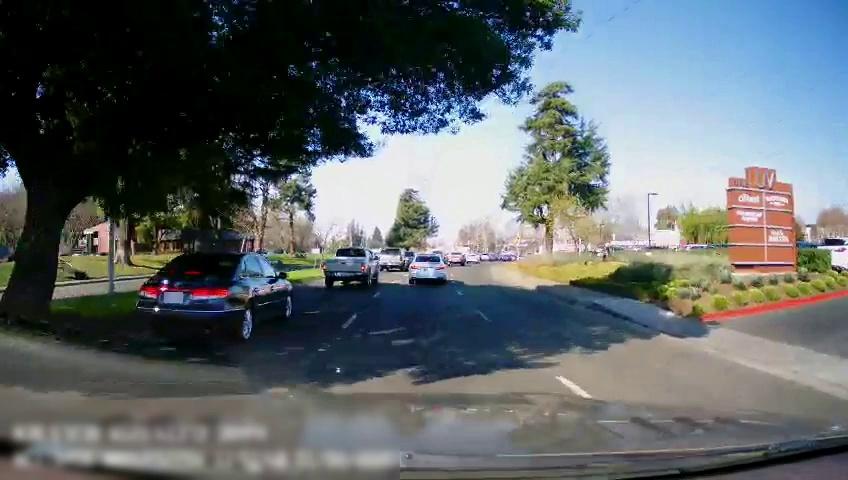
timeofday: Day
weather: Sunny
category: Drivable Space
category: Drivable Space
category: Vehicles | Car
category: Vehicles | SUV
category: Vehicles | Truck
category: Vehicles | Truck
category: Vehicles | SUV
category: Vehicles | SUV
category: Lanes | Current Lane
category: Lanes | Alternate Lane